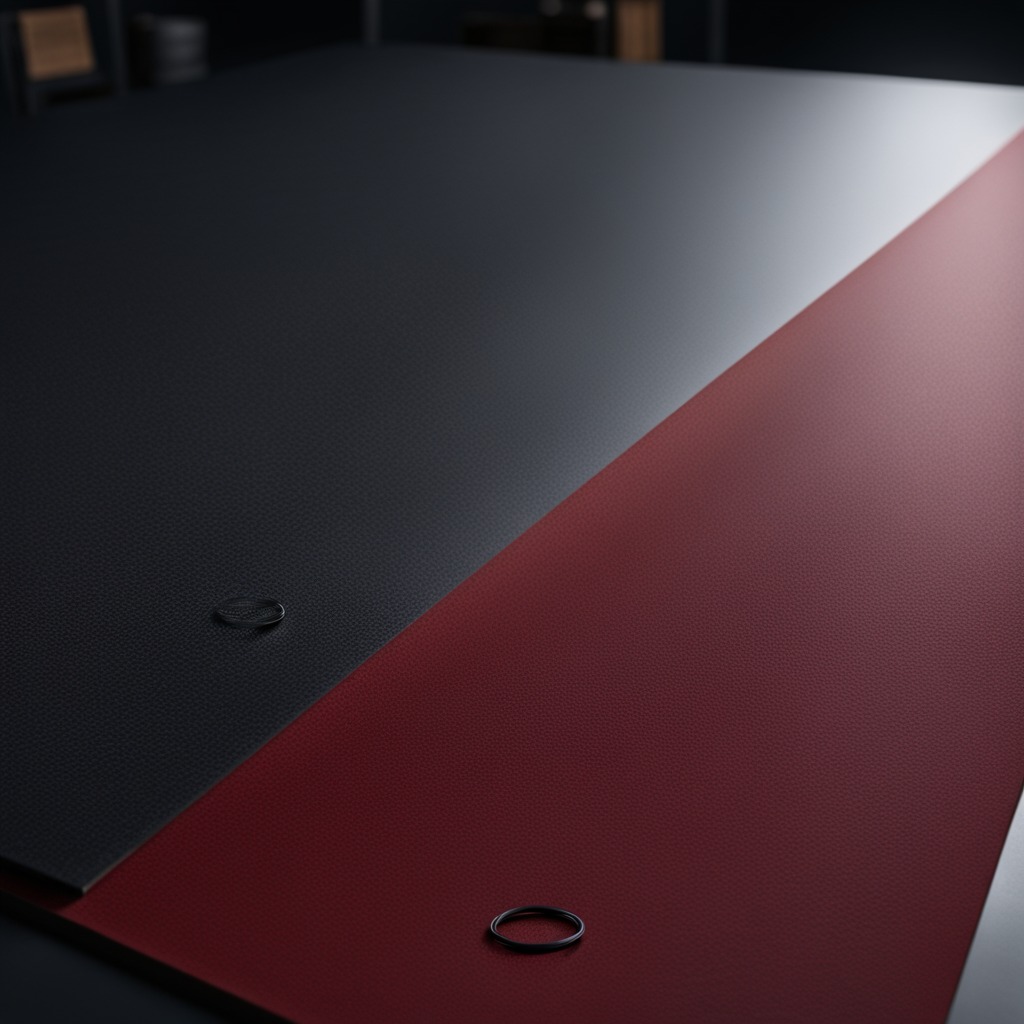
A rubber O-ring lying on a clean granite tabletop inside a workshop at night dim ambient light soft shadows worn but beneath the mat